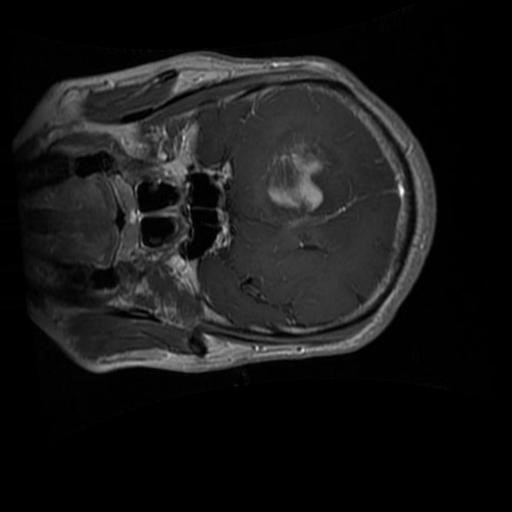
Label: brain_glioma